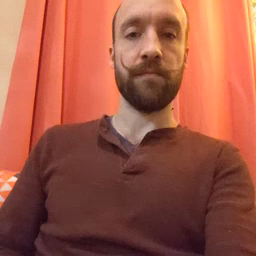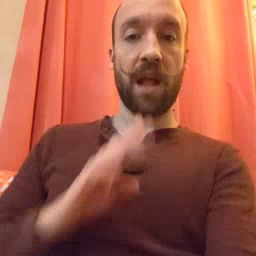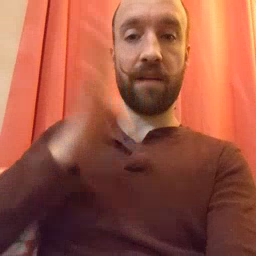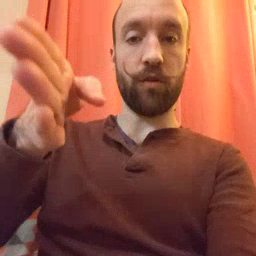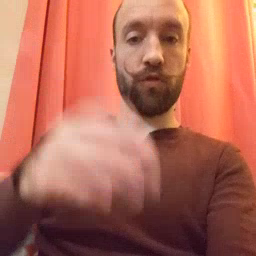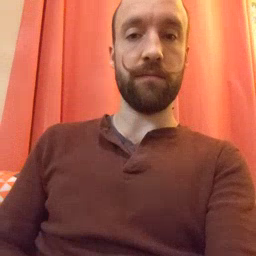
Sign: after